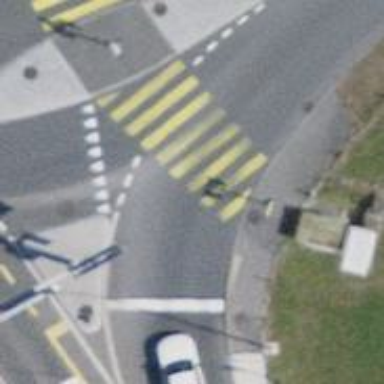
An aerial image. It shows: Crossing with traffic signals and zebra markings.